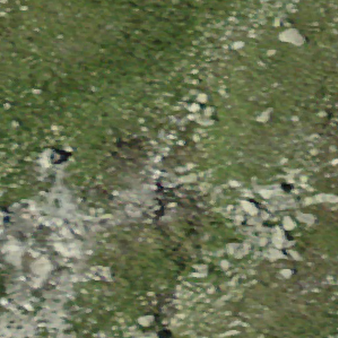
Label: other